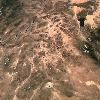
Label: land